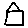
Label: house